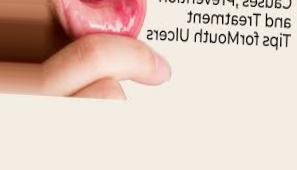
Condition: Mouth Ulcer